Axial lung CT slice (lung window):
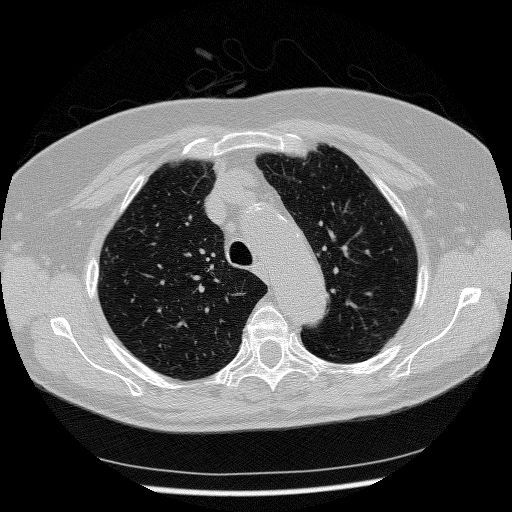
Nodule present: no